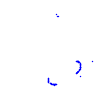
Particle: pion